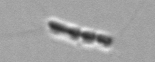
Label: Chaetoceros